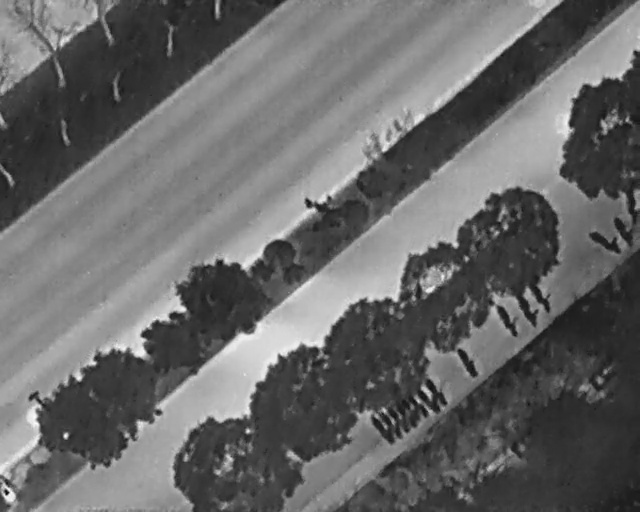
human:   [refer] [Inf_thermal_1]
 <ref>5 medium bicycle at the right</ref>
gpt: <box>[[76, 61, 82, 63, 149], [79, 58, 85, 61, 149], [81, 56, 87, 59, 147], [93, 43, 95, 50, 26], [94, 43, 100, 46, 152]]</box>

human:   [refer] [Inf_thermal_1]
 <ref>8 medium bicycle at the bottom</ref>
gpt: <box>[[56, 82, 62, 85, 142], [57, 81, 63, 84, 142], [59, 81, 64, 83, 142], [59, 79, 65, 82, 142], [61, 79, 66, 81, 142], [62, 78, 67, 80, 142], [64, 77, 69, 79, 135], [65, 75, 70, 77, 140]]</box>

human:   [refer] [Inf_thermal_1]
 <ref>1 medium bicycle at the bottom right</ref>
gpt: <box>[[70, 69, 75, 71, 149]]</box>